Question: i have the different image with the different size too, i want to put it in cell.imageView.image in every cell, but i want make same size in every cell although the image have the different size, i write this on my code :
'''
UIImage *image = [UIImage imageNamed:imageName];
cell.imageView.image = image;
cell.imageView.layer.masksToBounds = YES;
cell.imageView.layer.cornerRadius = 5.0;
float sw=image.size.width/cell.imageView.image.size.width;
float sh=image.size.height/cell.imageView.image.size.height;
cell.imageView.transform=CGAffineTransformMakeScale(sw, sh);
'''
but it doesn't work, i'am sure that's right..
any body can help me.??
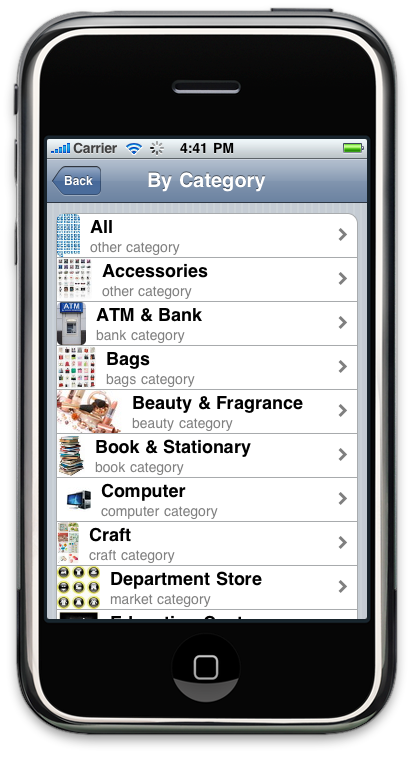
Answer: If your cell is a built in cell, it is supposed that the cell will resize all the images to a fixed, default size. Can you post an screenshot of your application as well?